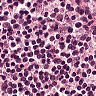
Metastatic tissue present: no